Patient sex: F
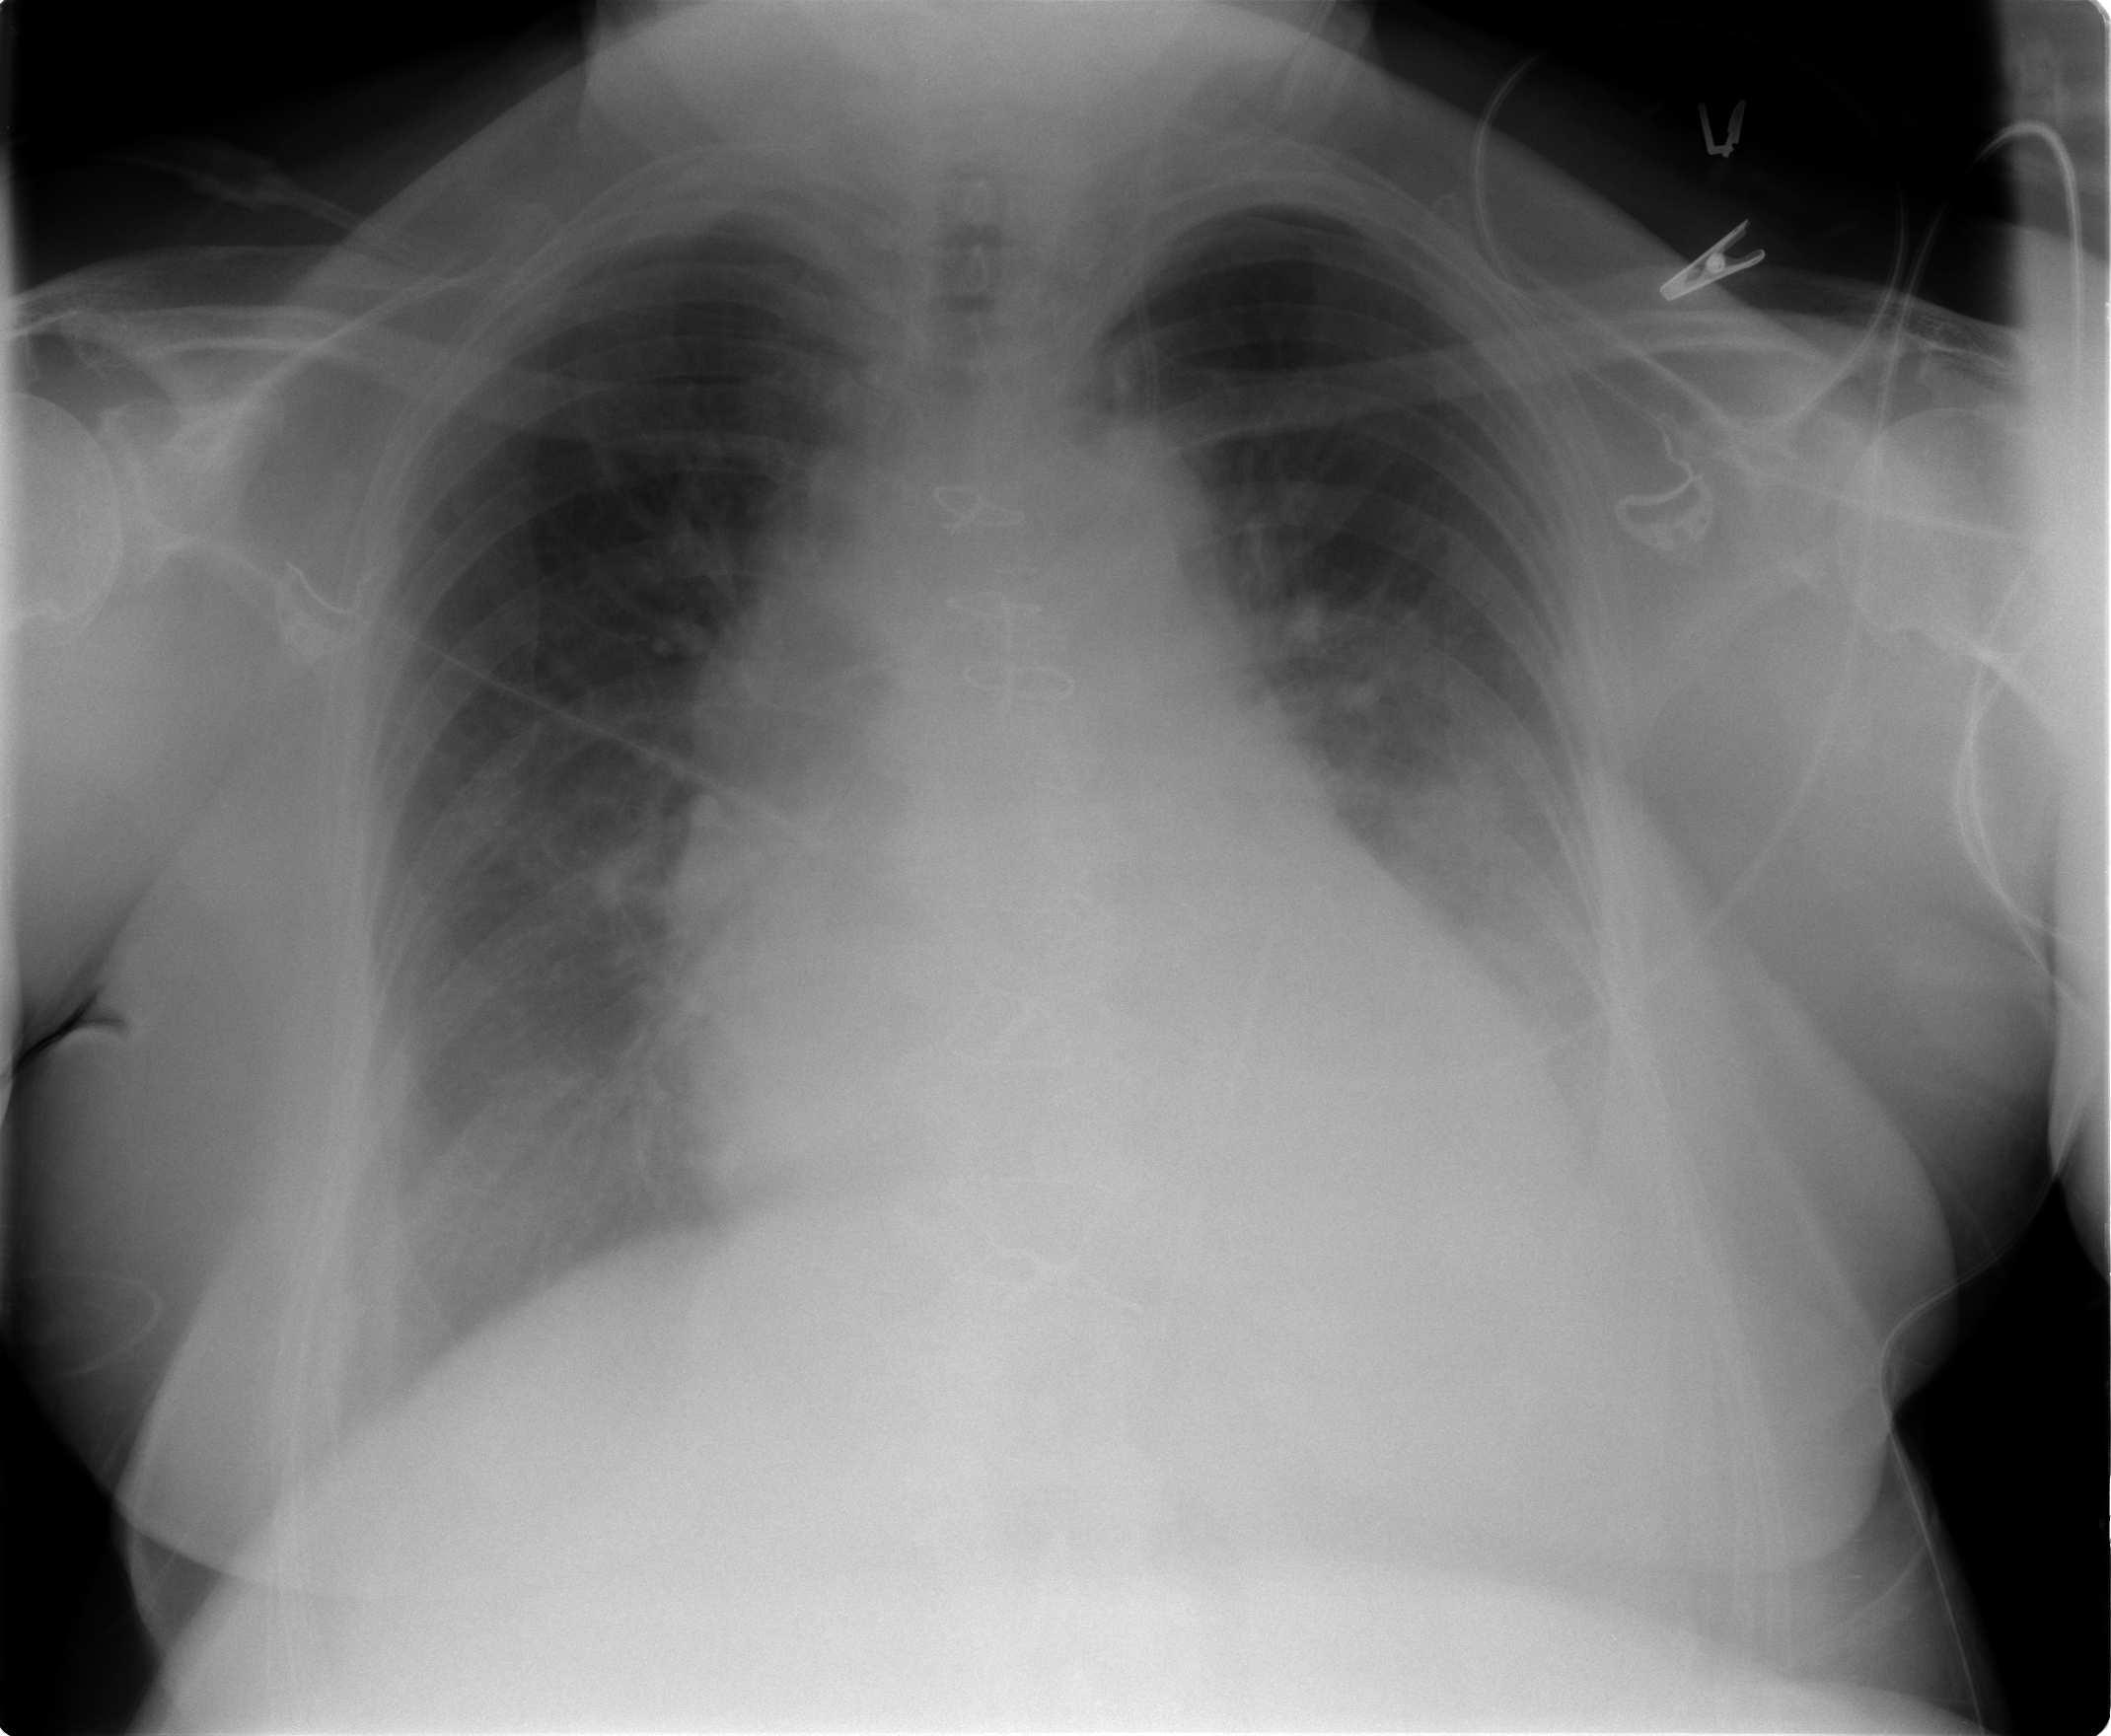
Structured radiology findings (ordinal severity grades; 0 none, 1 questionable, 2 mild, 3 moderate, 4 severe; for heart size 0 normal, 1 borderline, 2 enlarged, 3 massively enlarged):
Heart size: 2
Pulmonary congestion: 1
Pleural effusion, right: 1
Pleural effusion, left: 2
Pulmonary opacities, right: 0
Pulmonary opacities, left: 0
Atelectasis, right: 2
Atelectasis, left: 2